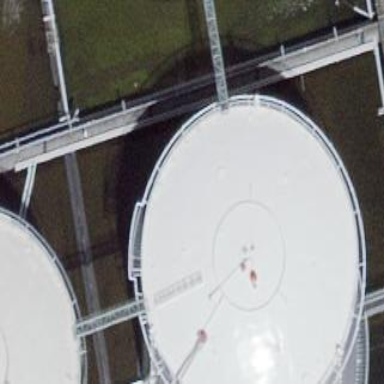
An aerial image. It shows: Storage tank that is man-made.